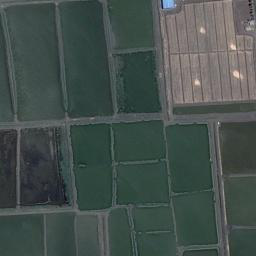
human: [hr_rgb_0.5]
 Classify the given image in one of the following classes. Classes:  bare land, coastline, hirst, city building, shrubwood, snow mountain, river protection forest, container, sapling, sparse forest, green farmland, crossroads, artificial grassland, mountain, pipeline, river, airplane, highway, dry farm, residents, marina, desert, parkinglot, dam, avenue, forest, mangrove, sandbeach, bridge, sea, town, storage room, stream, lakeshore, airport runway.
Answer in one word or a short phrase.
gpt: green farmland